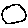
Label: circle